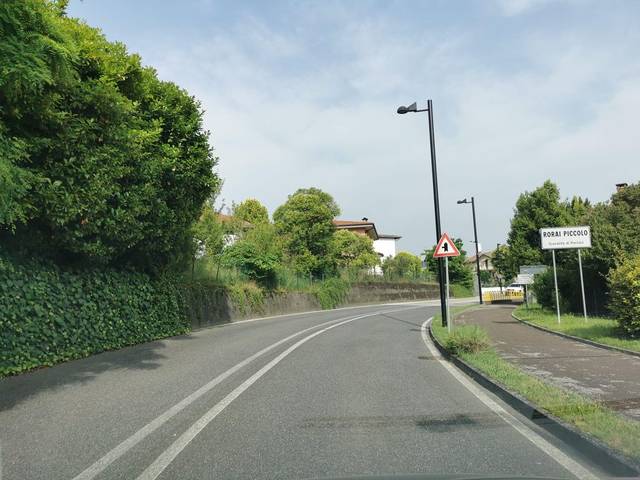
Region: Italy
Coordinates: 45.958, 12.636